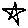
Label: star